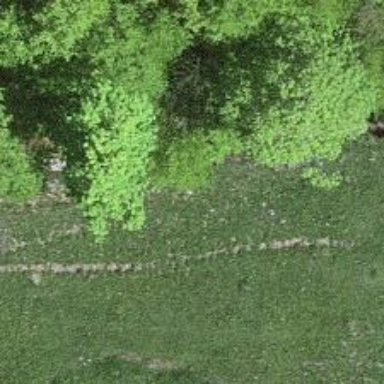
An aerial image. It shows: Track road with grade3 tracktype.